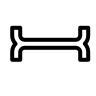
Cursor type: text_vertical
OS/theme: linux-notwaita
Variant: white